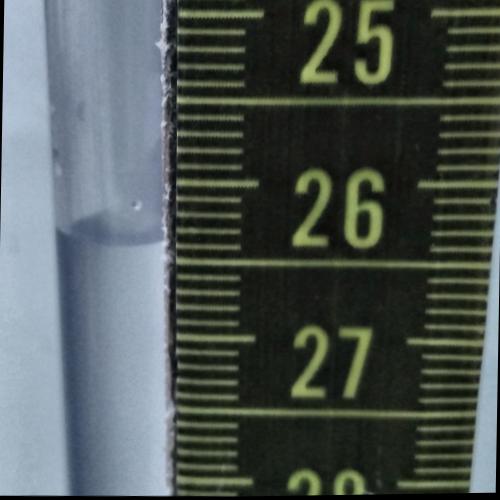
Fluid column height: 26.4 cm